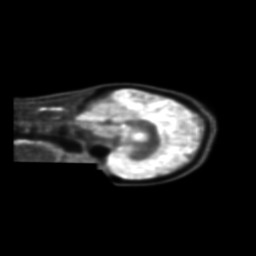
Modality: PET
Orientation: sagittal
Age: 21
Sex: female
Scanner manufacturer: siemens